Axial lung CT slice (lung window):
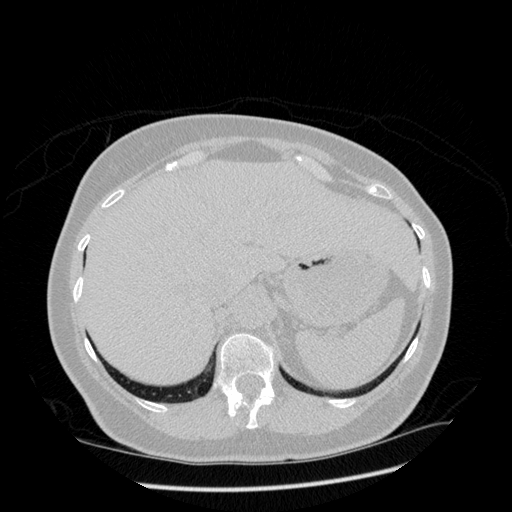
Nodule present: no